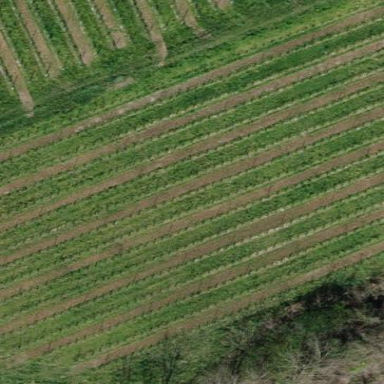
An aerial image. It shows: Vineyard.